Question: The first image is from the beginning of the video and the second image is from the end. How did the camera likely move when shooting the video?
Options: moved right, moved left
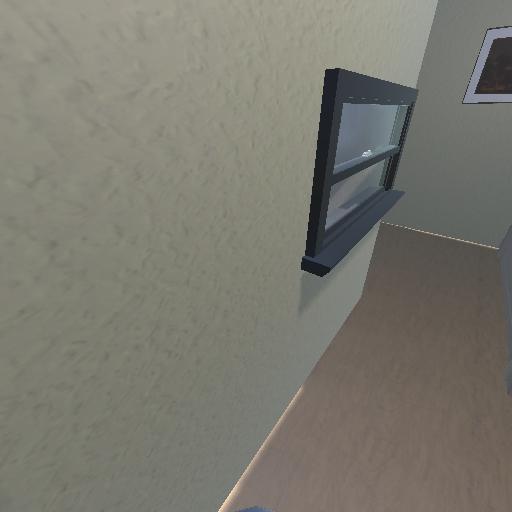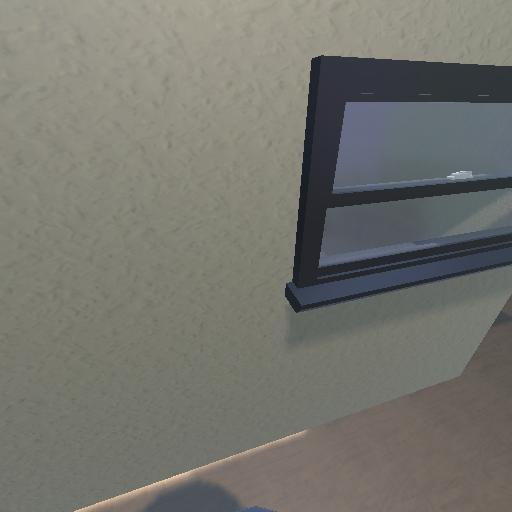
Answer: moved right